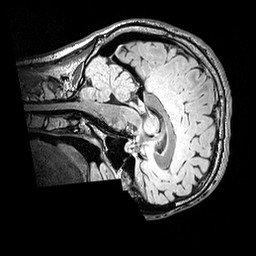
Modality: FLAIR
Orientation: sagittal
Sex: male
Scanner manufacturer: siemens
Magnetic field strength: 3 T
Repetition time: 5 s
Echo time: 0.395 s